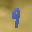
Label: 9